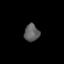
Tissue: skin
Cell type: Others
Senescence score: 0.6905
Nuclear area (px): 253
Mean DAPI intensity: 95.012